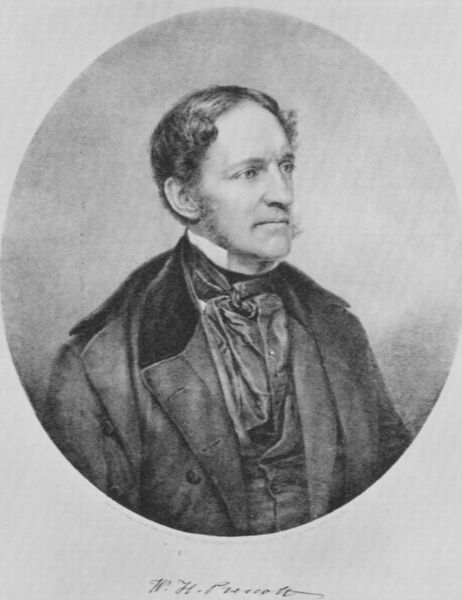
Titel: Wm. H. Prescott
Künstler: Mathew B. Brady
Schlagwörter: mann, frisur, mund, nase, ohr, schwarz, stirn, weiss, blick, schal, anzug, bart, hemd, jacke, augen, gesicht, kragen, bild, herr, portrait, porträt, haare, augenbrauen, ohren, kreis, oval, rund, schrift, jacket, weste, foto, fotografie, name, schwarz-weiss, text, uniform, beschriftung, koteletten, stehkragen, kotletten, wort, vignette, alfrd